Question: I am building a stacked bar plot using the following code
'''
test <- as.matrix(read.csv(file="test4.csv",sep=",",head=TRUE))
test <- test[,2:ncol(test)]
pdf(file="test.pdf", height=15, width=20)
par(lwd = 0.3)
xLabLocs <- barplot(test, space=0.4, xaxt='n', yaxt='n', col=heat.colors(13))
axis(1, cex.axis=0.5, las=2, at=xLabLocs, labels=colnames(test))
axis(2, cex.axis=0.5, pos=-0.5)
dev.off()
'''
And I would like the colors of each section to be proportional to its height. For example, if each stack is made up of X number of sections, the section with the longest height would be at one end of the "spectrum"(ie really bright blue), and the shortest height section would be at the other end of the "spectrum"(ie really dim blue).
This is what I get instead:

In this case what I get is sections at the bottom at one end of the spectrum and the sections at the top at the other end of the spectrum.
Thanks
This is some sample data
'''
BARCODES, BC1_AATCAGGC, BC10_ACAAGGCT, BC11_ACACGATC, BC12_ACACTGAC
1, 2432, 420, 18, 69
2, 276, 405, 56, 86
3, 119, 189, 110, 51
4, 90, 163, 140, 68
5, 206, 280, 200, 122
6, 1389, 1080, 1075, 614
7, 3983, 3258, 4878, 2994
8, 7123, 15828, 28111, 7892
9, 8608, 48721, 52576, 21220
10, 9639, 44725, 55951, 18284
11, 8323, 45695, 32166, 7747
12, 2496, 18254, 26600, 5134
13, 1524, 8591, 18583, 3705
'''
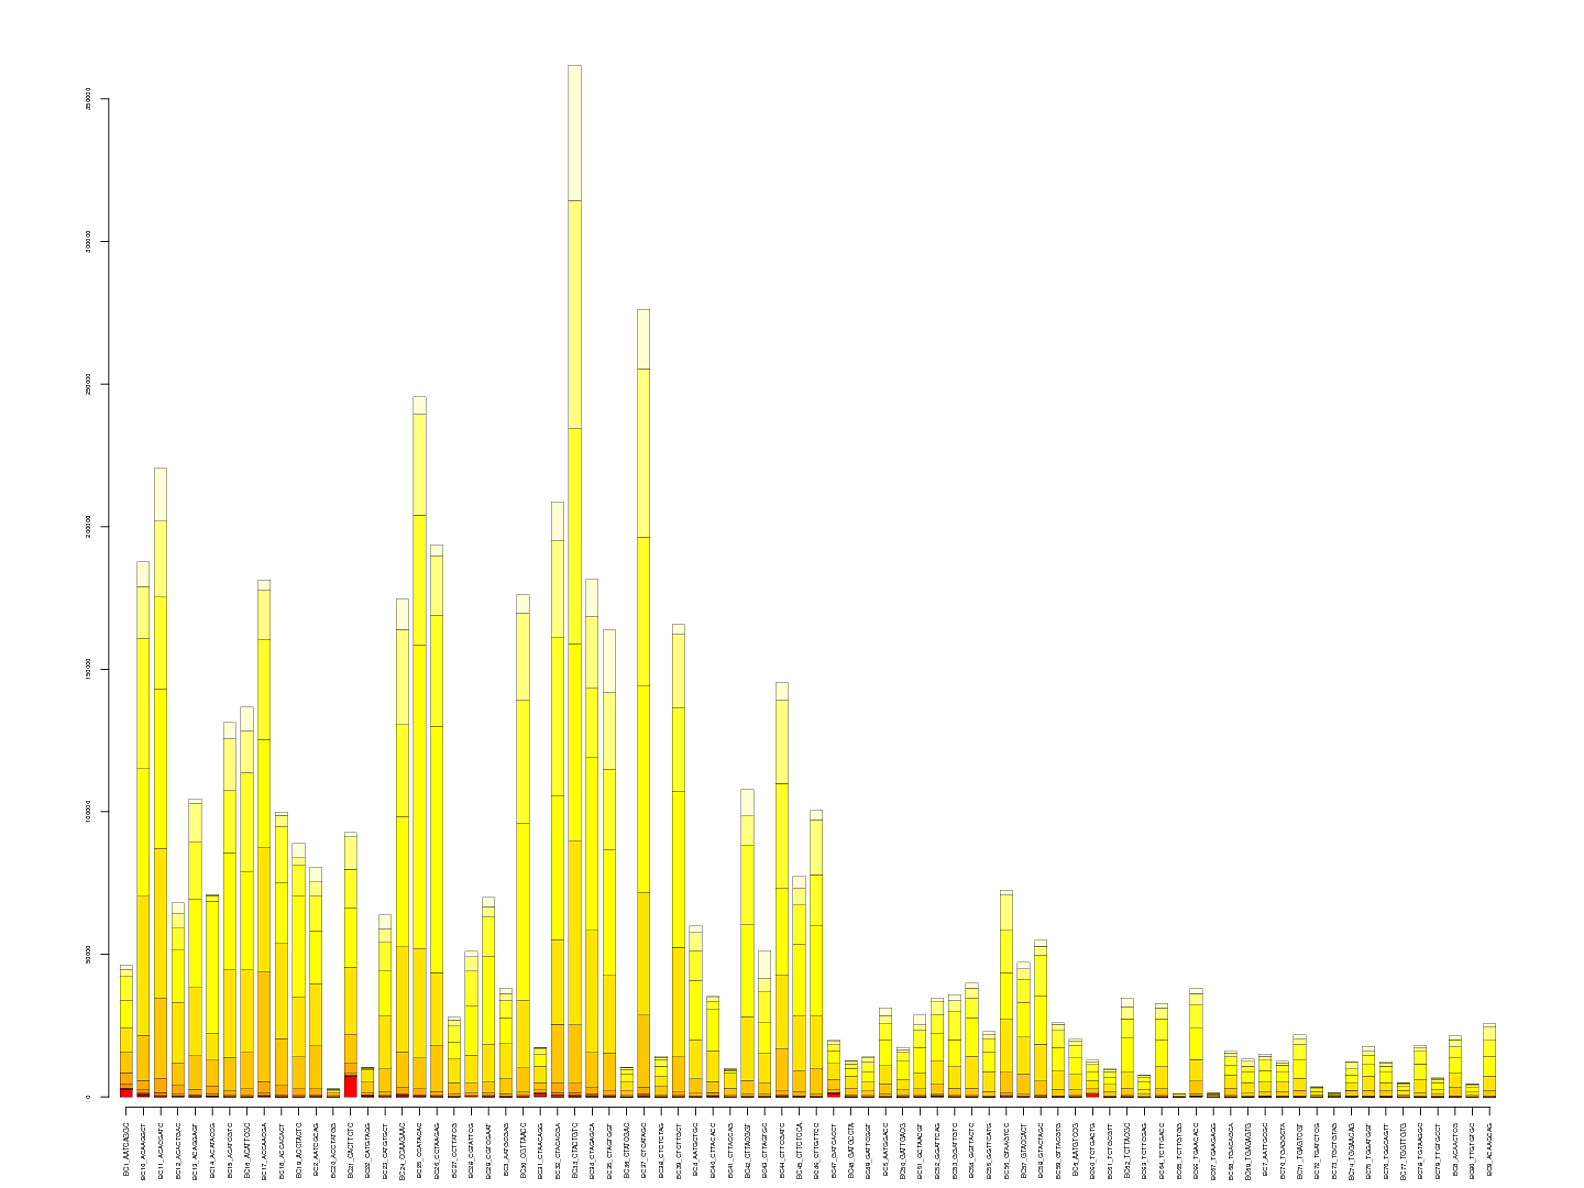
Answer: 'barp' from the 'plotrix' package allows you to pass in a matrix of colours to use for each group and bar so you could specify them like that, except that 'barp' doesn't do stacked barplots (i.e. it can only do 'barplot(...,beside=TRUE)' not 'barplot(...,beside=FALSE)').
Alternatively, you can use 'rect' to individually draw each rectangle of the bar chart with the specified colour (!).
Here's the function I devised (modify as you need it of course):
'''
% mybarplot( x, col=heat.colors(255), space=0.2, labels=NULL )
% makes a stacked bar plot with ncol(x) bars, each containing nrow(x)
% stacks. Coloured according to a *global* colour scale (by value of top edge
% of the box within the stack). This is as opposed to the same colour
% per category across all bars.
%
% PARAMETERS
% ----------
% x : a matrix. COLUMNS are the categories, ROWS contain the data.
% col : colour scheme to use. e.g. heat.colors, rainbow, ...
% space : space between bars as a fraction of bar width.
% labels: labels for each category (column) of x, default colnames(x)
%
% EXAMPLE
% -------
% bar plot with 3 categories/bars, 4 stacks in each bar.
% data <- matrix(runif(12),ncol=3,nrow=4)
% colnames(data)<-c('group a','group b','group c')
% mybarplot(data,col=heat.colors(20))
%
mybarplot <- function( x, col=heat.colors(255), space=0.2, labels=colnames(x) )
{
maxy <- max(x)
miny <- 0
n <- ncol(x)
m <- nrow(x)
wid <- 1
# work out boundaries of each rectangle
# note: sort the y's ascending to draw properly.
xsort <- apply(x,2,sort)
xright <- rep(1:n, m) * (wid+space) - space
ybottom <- as.vector(t(rbind(miny,xsort)))
# work out colour of each rectangle,
# being (y/maxy) along the colour scale.
fracs<-as.vector(t(xsort))/maxy
cols <- col[round(fracs*(length(col)-1))+1]
# plot: set up grid and then draw rectangles
plot(0, 0, type="n",
ylim=c(miny,maxy), xlim=c(0,max(xright)),
xaxt='n',yaxt='n',xlab=NA,ylab=NA)
rect(xright-wid, ybottom[1:(length(ybottom)-n)], xright, ybottom[-(1:n)],
col=cols)
# draw labels
axis(1, cex.axis=0.5, las=2, at=xright[1:n]-(space+wid)/2, labels=labels)
axis(2, cex.axis=0.5, pos=-0.5)
}
'''
Example output from your test data with 'mybarplot(test)':

See how the colour of the boxes depends on how high up they reach. It's the top of the box that determines the colour, not the bottom. If you wanted to use (say) the bottom of the box to determine colour instead, modify the 'fracs' line accordingly.
Note, I'd fiddle with it to at least modify your 'axis' commands because they're really small and hard to read!
Perhaps omit them from the function but return 'xright[1:n]-(space+wid)/2' from 'mybarplot' and use as in 'xLabLocs <- mybarplot(test)', allowing you to fiddle with extra graphics commands like 'axis' outside of the function.